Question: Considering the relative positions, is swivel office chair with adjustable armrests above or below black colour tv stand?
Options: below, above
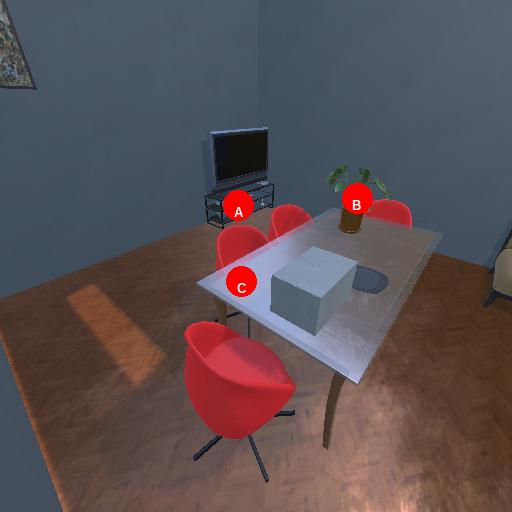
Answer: below